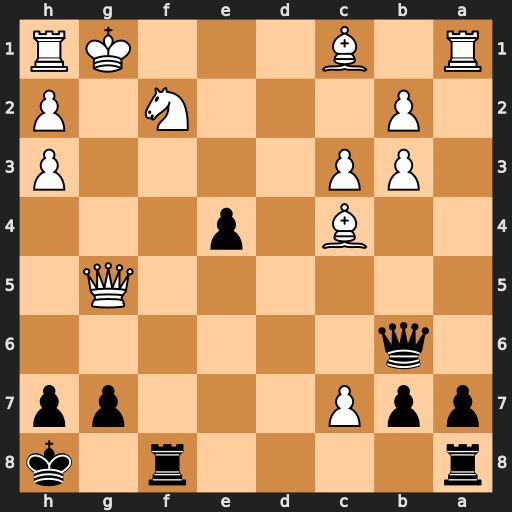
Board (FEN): r4r1k/ppP3pp/1q6/6Q1/2B1p3/1PP4P/1P3N1P/R1B3KR
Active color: b
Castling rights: -
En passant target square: -
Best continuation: Qxf2#